Interaction volume radius: 5 \u00c5
Interaction volume height: 25 \u00c5
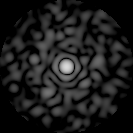
Disorder parameter: 0.8193